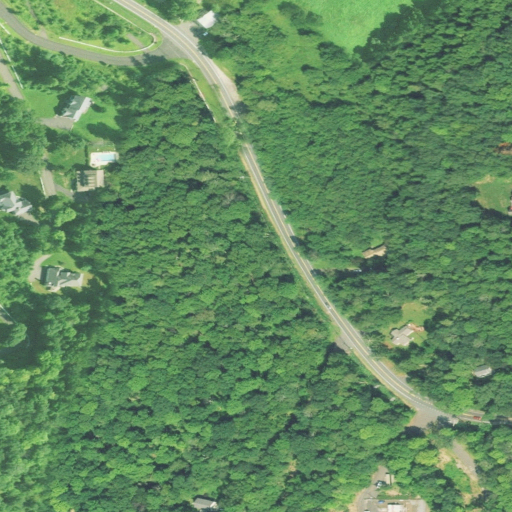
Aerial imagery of mountain in Connecticut named Bates Rocks containing mixed forest, deciduous forest, low intensity development, open development, woody wetlands, evergreen forest, pasture, medium intensity development, and grassland